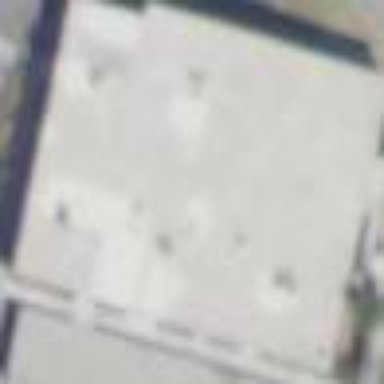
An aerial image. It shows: School building.